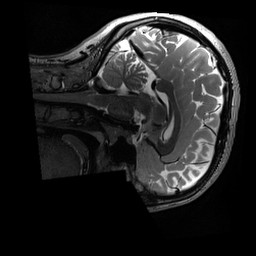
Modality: T2w
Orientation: sagittal
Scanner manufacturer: siemens
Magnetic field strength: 3 T
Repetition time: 3.2 s
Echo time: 0.564 s